Question: I saw a weird tag in DOM when there is an 'iframe' tag.
Let's say we have this HTML:
'''
<html>
<body>
<iframe src="https://stackoverflow.com/"></iframe>
</body>
</html>
'''
DOM looks like this:

What exactly is that '#document' and where I can find more info about it?
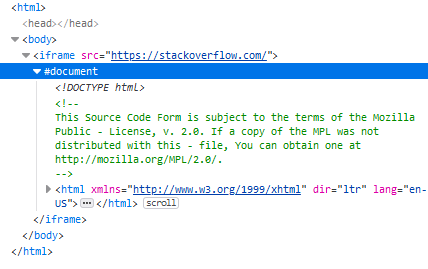
Answer: Your is indicating that your '<iframe>' is linking to and displaying an document.
(Or an inline document, if you use the 'srcdoc' attribute).
In summary, the '#document' flag is there to confirm that everything within the '<iframe>' is a self-contained document, separate from the parent document.